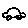
Label: car